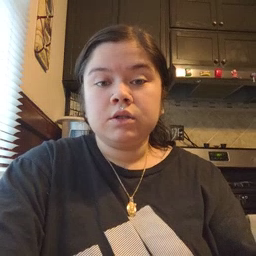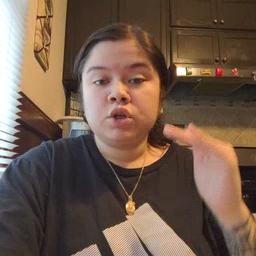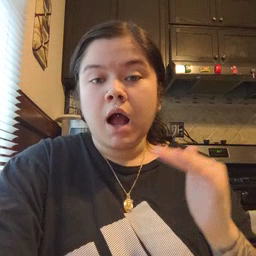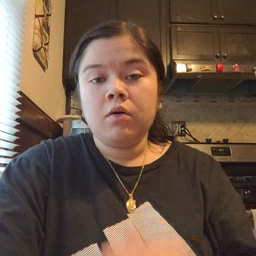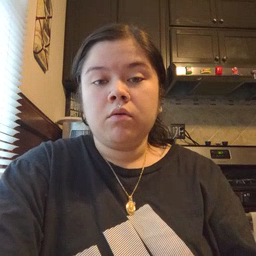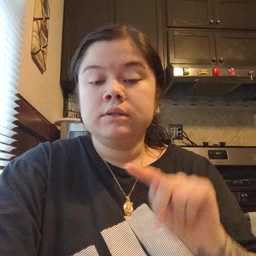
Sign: child